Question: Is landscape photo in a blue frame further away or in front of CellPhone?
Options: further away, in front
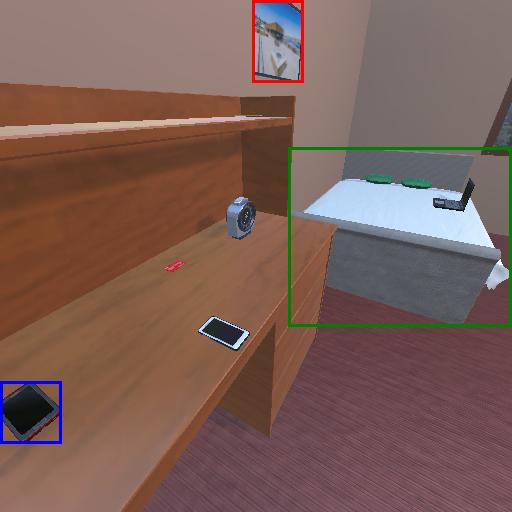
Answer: further away